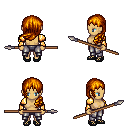
a pixel art fantasy rpg character, female body template, human, tanned skin, gold arm armor, metal pants, dark blonde left-swept hairstyle, ghillies, spear, four views (front, back, left, right), 2x2 character sprite sheet, small pixel art, hard edges, no anti-aliasing